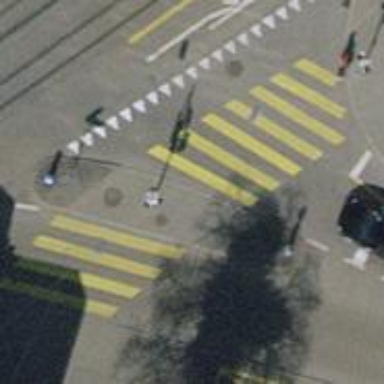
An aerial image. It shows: Road with traffic signals and zebra crossing with zebra markings.